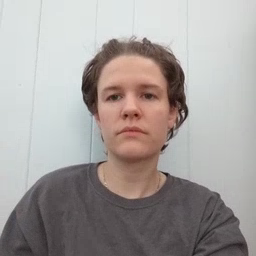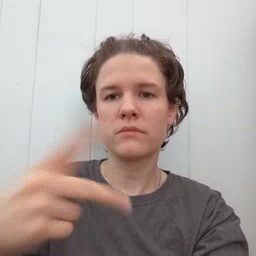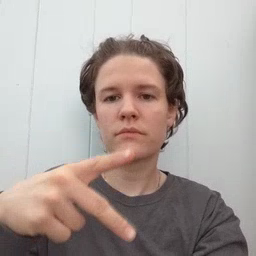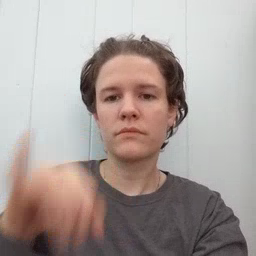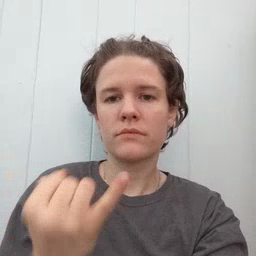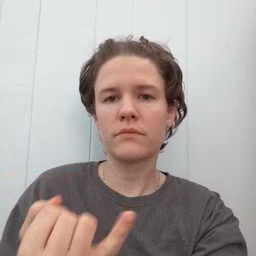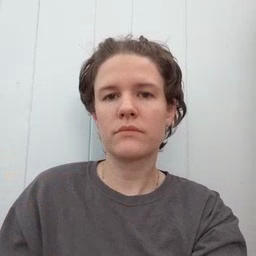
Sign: pajamas